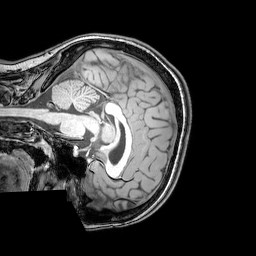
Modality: T1w
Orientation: sagittal
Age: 22
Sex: female
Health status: healthy
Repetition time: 0.081 s
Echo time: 0.037 s